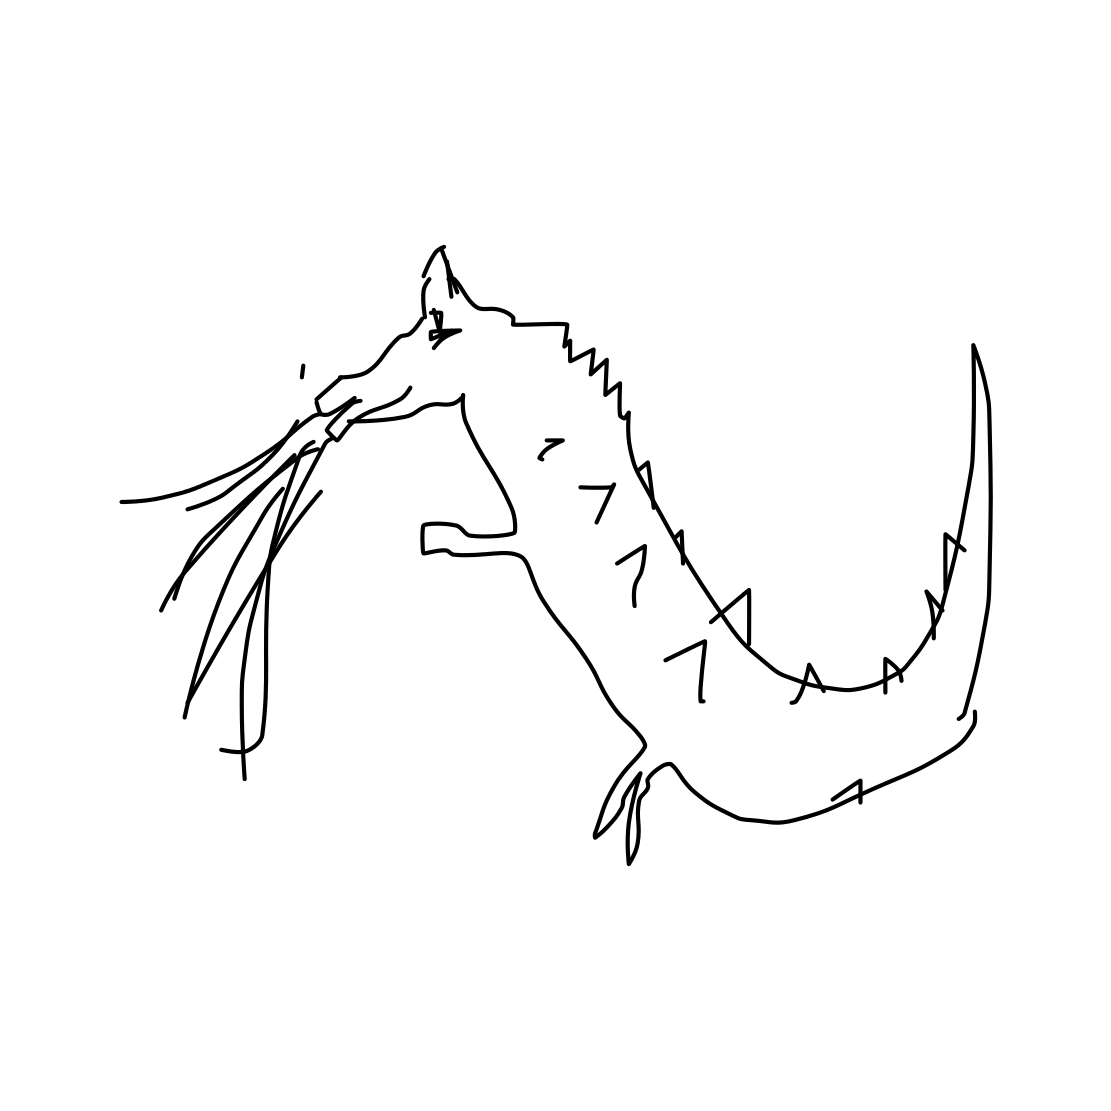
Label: dragon